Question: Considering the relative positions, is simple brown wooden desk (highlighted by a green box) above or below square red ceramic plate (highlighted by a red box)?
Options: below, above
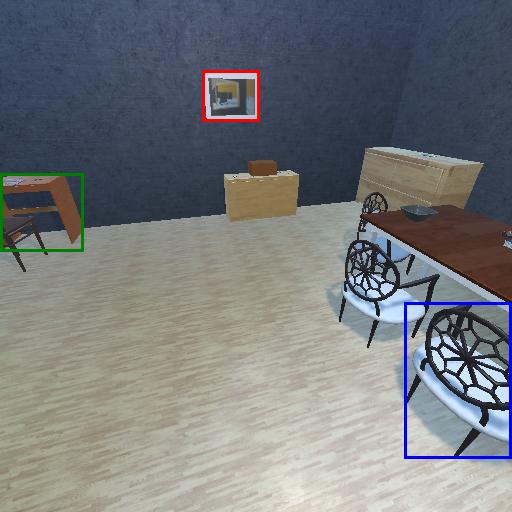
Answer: below